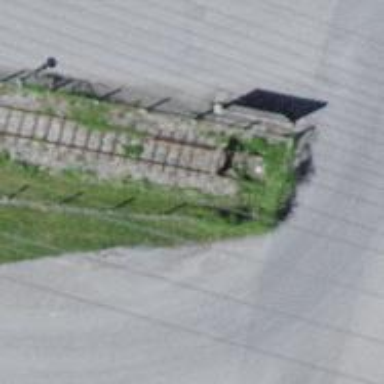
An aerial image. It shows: Railway buffer stop.